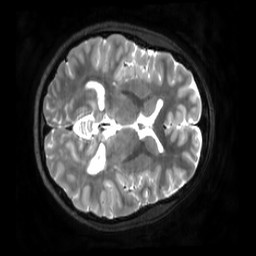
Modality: T2w
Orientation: axial
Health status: healthy
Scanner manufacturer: philips
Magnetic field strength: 3 T
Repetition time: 2.5 s
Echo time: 0.25 s